Question: I have a data file organized by row with an x label, y label, and then a value. The basic structure looks like this:
'Factor_1,Factor_2,Number apple,apple,1 banana,apple,1 apple,kiwi,6 apple,pear,1 watermelon,apple,8 banana,banana,3 banana,kiwi,2 banana,pear,1 banana,watermelon,9 kiwi,kiwi,9 pear,kiwi,4 kiwi,watermelon,4 pear,pear,3 pear,watermelon,9 watermelon,watermelon,1 ... ...'
Using this data, I'm building something akin to a correlation matrix using this code:
'''
library(ggplot2)
library(reshape2)
d <- read.csv("my_file", head=TRUE, sep=" ")
x <- dcast(d, Factor_1~Factor_2)
x.m <- melt(x)
x.m <- ddply(x.m, .(variable))
(p <- ggplot(x.m, aes(variable, Factor_1)) + geom_tile(aes(fill = value), colour = "black") + scale_fill_gradient(low = "black", high = "green")
'''
The above code gives me a plot that looks like this:

How can I reorder the data to build a plot with the following format where all the data is grouped below the diagonal line?
'''
A B K P W
W 1
P 3 9
K 9 4 4
B 3 2 1 9
A 1 1 6 1 8
'''
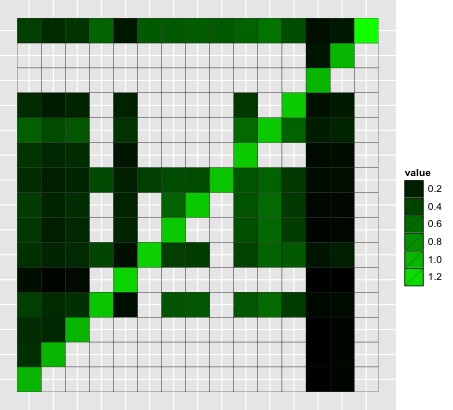
Answer: I called it 'fruits':
'''
fruit.tbl <- xtabs(V3 ~ V1+V2, data=fruits)
> melt(fruit.tbl)
V1 V2 value
1 apple apple 1
2 banana apple 0
3 kiwi apple 0
4 pear apple 0
5 watermelon apple 0
6 apple banana 1
7 banana banana 3
8 kiwi banana 0
9 pear banana 0
10 watermelon banana 0
11 apple kiwi 6
12 banana kiwi 2
13 kiwi kiwi 9
14 pear kiwi 0
15 watermelon kiwi 0
16 apple pear 1
17 banana pear 1
18 kiwi pear 4
19 pear pear 3
20 watermelon pear 0
21 apple watermelon 8
22 banana watermelon 9
23 kiwi watermelon 4
24 pear watermelon 9
25 watermelon watermelon 1
mfruit <- melt(fruit.tbl)
is.na(mfruit$value) <- mfruit$value==0
# Needed to swap x and y to get it the way you wanted
(p <- ggplot(melt(mfruit), aes(V2, V1,fill = value)) +
geom_tile( colour = "black") +
scale_fill_gradient(low = "black", high = "green")
)
'''